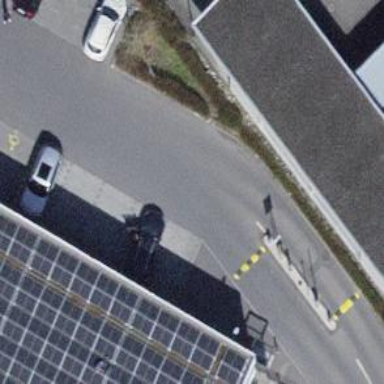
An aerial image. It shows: Lift gate barrier.